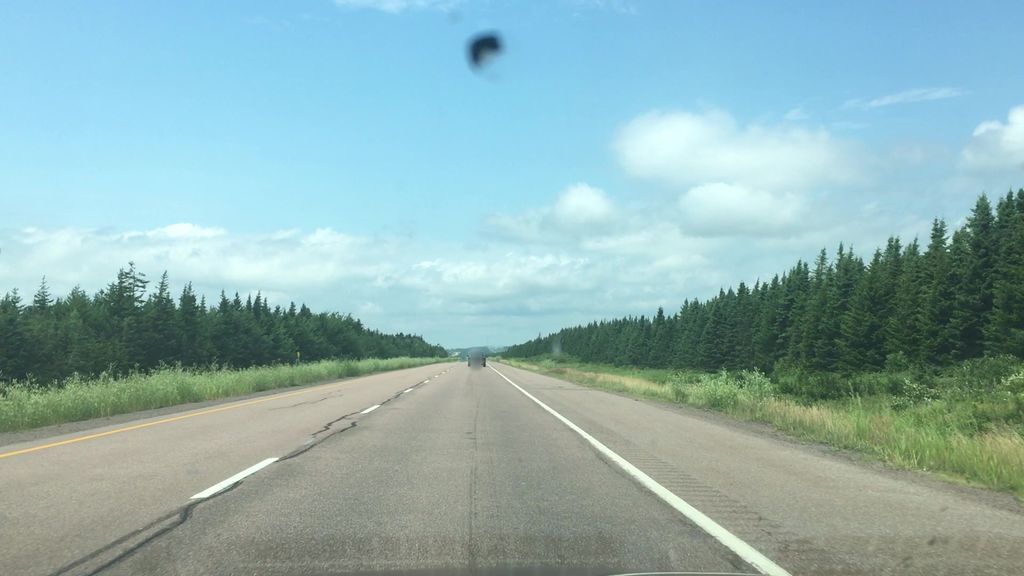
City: charlottetown